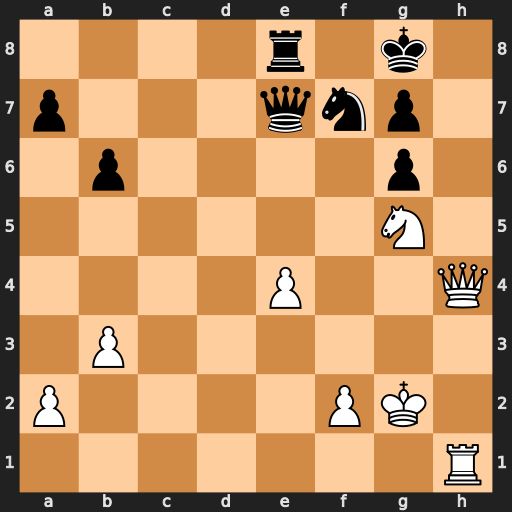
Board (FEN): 4r1k1/p3qnp1/1p4p1/6N1/4P2Q/1P6/P4PK1/7R
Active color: w
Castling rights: -
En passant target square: -
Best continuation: Qh7+ Kf8 Qh8+ Nxh8 Rxh8#